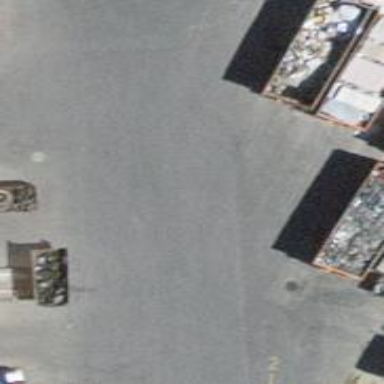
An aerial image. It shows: Recycling facility.